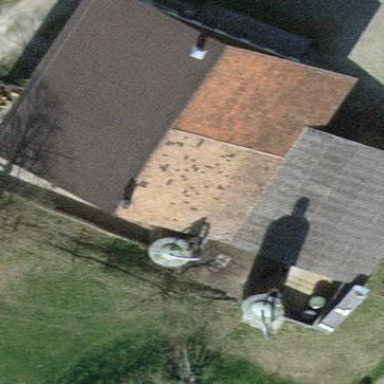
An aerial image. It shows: Farm auxiliary building with gabled roof.